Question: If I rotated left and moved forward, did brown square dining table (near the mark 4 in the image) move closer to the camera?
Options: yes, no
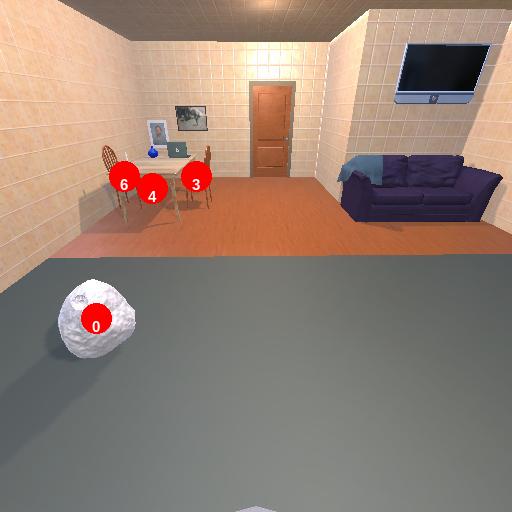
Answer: yes